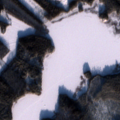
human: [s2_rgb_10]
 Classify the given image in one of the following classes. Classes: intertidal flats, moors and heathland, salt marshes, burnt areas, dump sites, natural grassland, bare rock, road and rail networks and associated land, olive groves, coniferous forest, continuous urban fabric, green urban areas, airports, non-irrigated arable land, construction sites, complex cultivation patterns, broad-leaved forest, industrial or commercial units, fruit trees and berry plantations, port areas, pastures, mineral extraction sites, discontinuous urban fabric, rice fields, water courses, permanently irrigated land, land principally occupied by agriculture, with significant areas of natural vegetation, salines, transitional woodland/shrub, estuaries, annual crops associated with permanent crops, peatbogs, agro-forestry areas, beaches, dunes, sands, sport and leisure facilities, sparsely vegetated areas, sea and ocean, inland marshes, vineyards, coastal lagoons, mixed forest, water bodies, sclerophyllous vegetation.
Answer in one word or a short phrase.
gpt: coniferous forest, mixed forest, water bodies